Field crop: tomato
Growth stage: 1
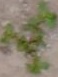
Species: portulaca